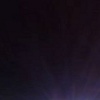
Label: space